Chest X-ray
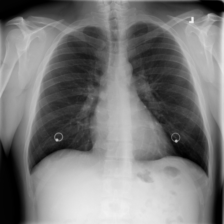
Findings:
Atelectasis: negative
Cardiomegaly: negative
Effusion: negative
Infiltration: negative
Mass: negative
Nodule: negative
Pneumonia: negative
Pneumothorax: negative
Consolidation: negative
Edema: negative
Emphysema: negative
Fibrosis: negative
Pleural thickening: negative
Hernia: negative